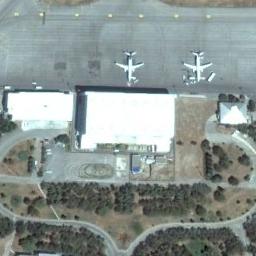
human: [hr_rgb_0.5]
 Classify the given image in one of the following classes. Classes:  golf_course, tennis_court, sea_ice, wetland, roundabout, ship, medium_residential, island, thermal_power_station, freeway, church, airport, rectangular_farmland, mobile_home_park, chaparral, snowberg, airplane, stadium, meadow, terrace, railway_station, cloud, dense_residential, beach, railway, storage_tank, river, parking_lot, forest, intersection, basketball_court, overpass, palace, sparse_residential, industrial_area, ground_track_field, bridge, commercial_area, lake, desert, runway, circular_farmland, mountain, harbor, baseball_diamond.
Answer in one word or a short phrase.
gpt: airplane